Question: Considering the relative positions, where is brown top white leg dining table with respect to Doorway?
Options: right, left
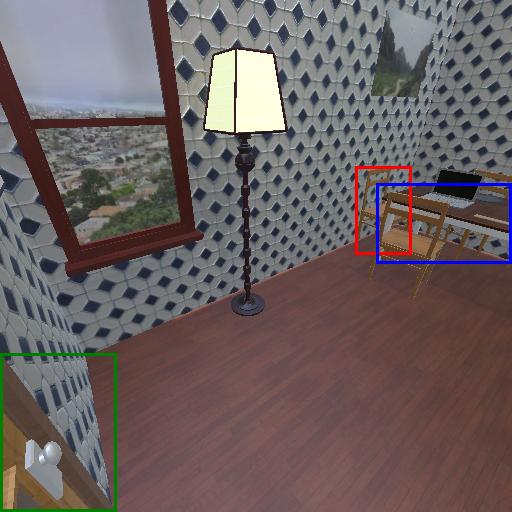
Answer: right